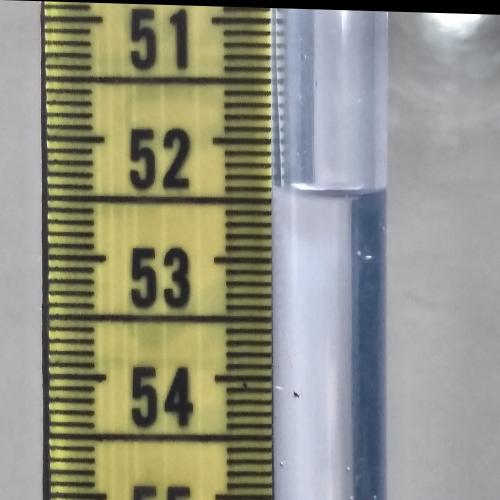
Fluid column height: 52.4 cm